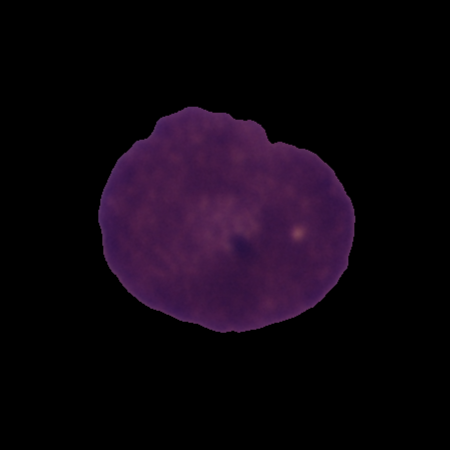
Label: cancer